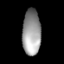
Tissue: lung
Cell type: T cells
Senescence score: 0.2212
Nuclear area (px): 825
Mean DAPI intensity: 152.884